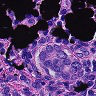
Metastatic tissue present: yes